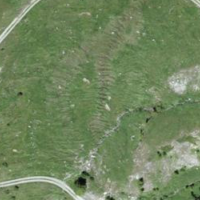
EUNIS habitat code: 26
Species observed at this site:
Melitaea didyma